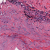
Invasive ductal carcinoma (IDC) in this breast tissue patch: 0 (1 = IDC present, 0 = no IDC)